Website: lowes
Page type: receipt
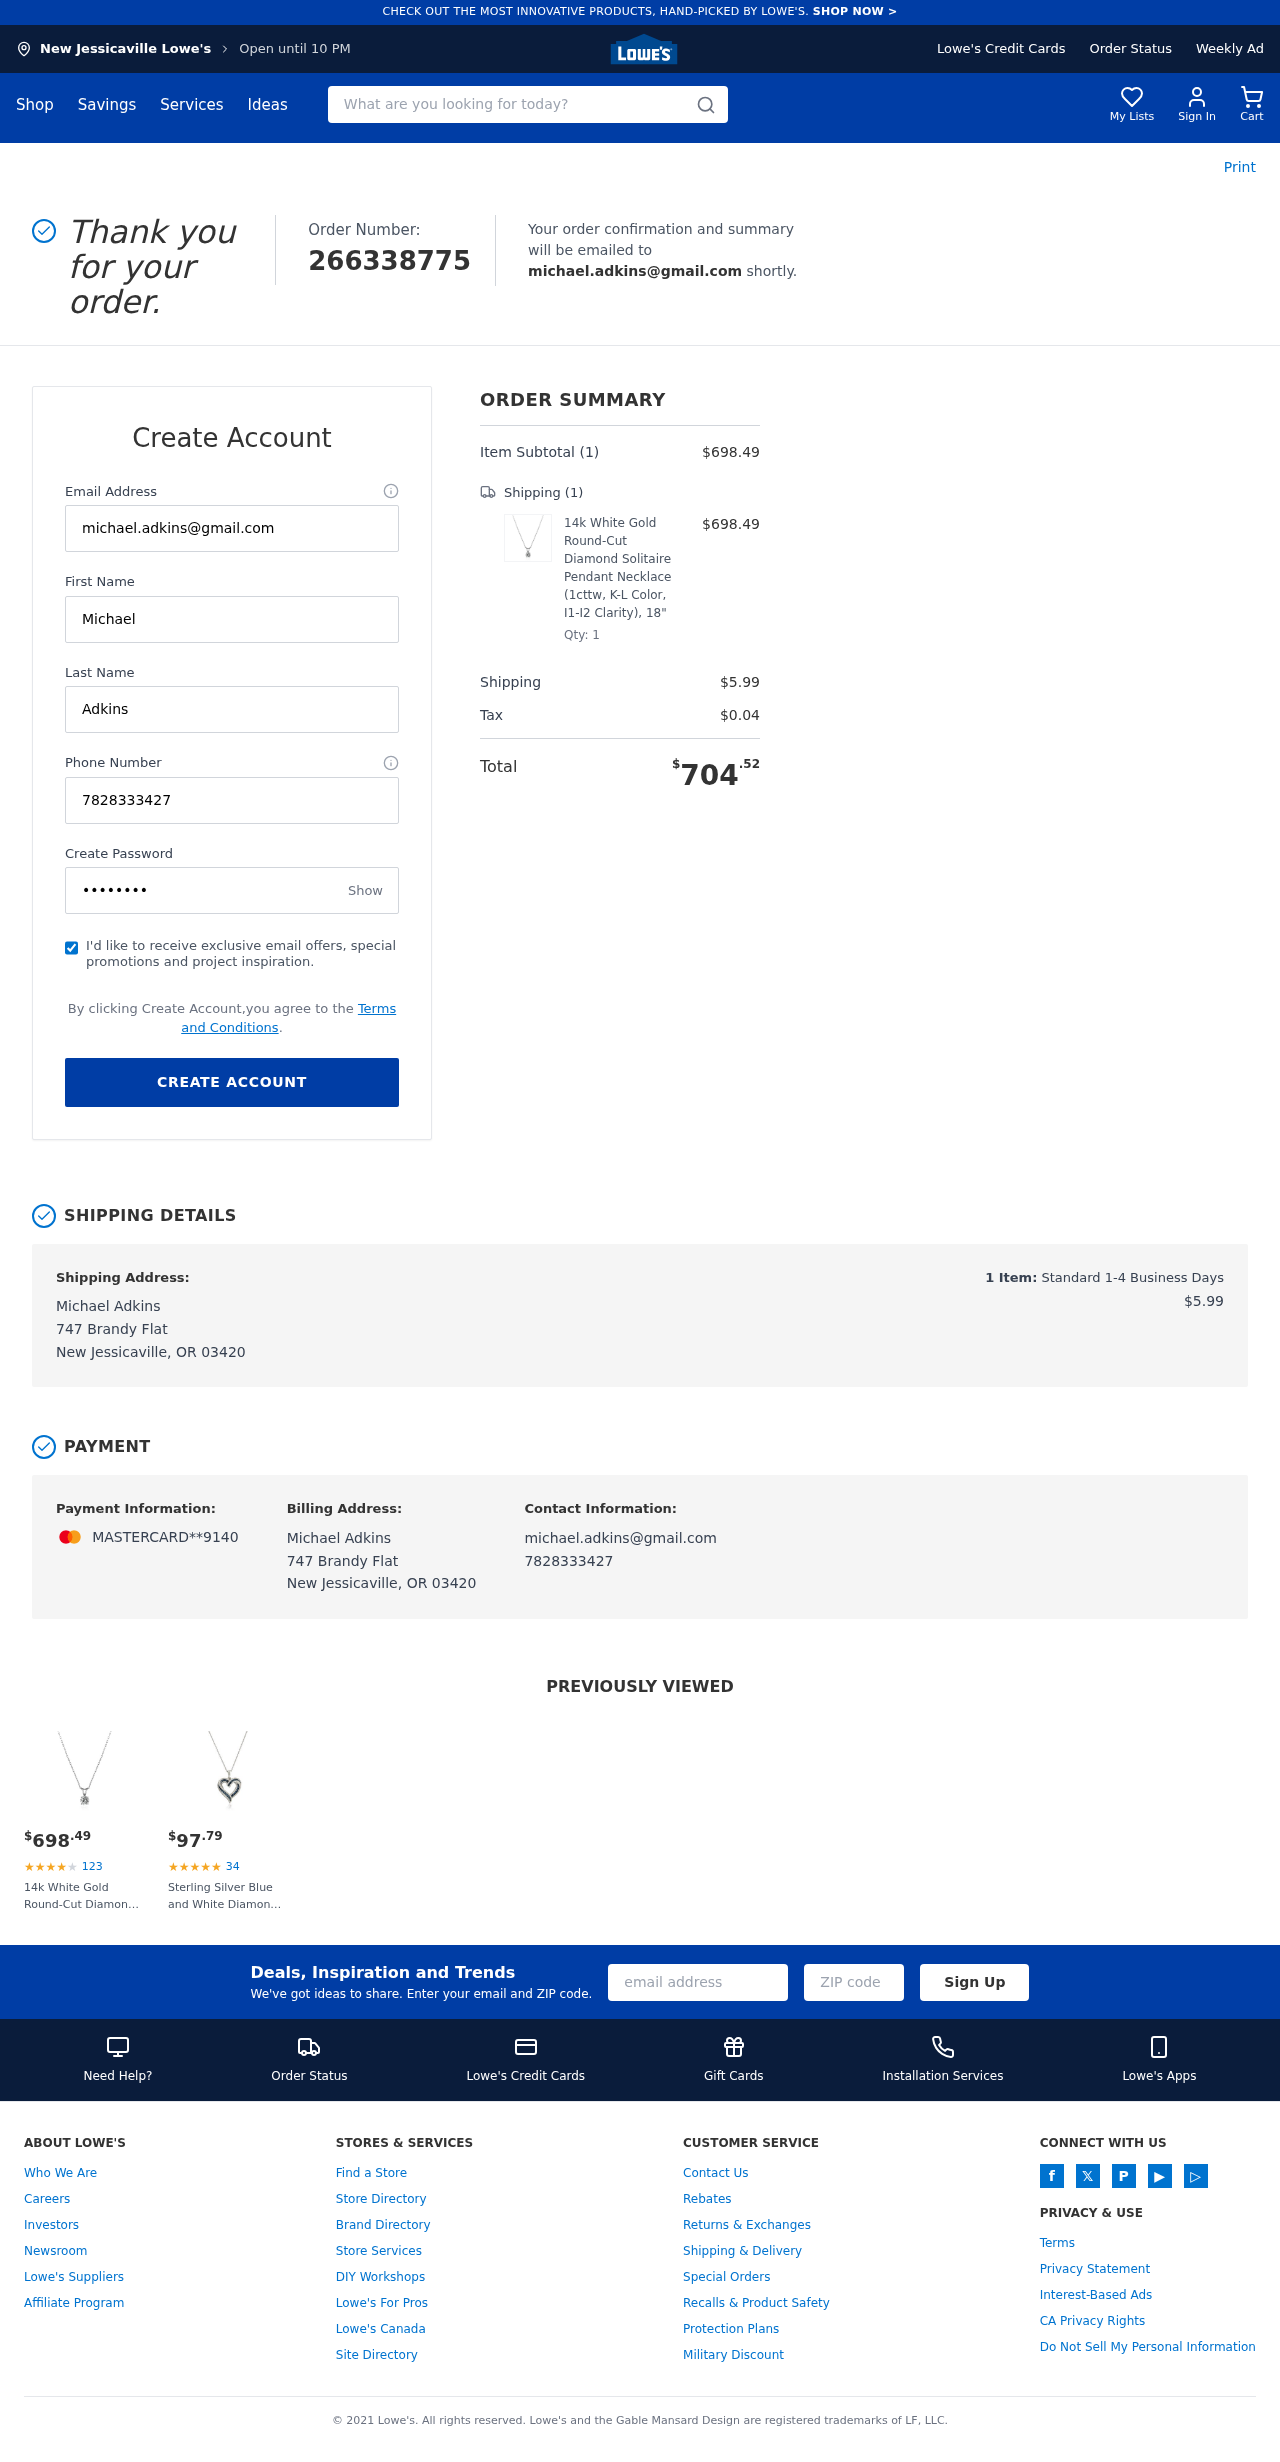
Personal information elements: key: PII_CARD_LAST4
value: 9140
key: PII_CARD_TYPE
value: MASTERCARD
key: PII_CITY
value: New Jessicaville
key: PII_EMAIL
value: michael.adkins@gmail.com
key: PII_FULLNAME
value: Michael Adkins
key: PII_PHONE
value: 7828333427
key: PII_STREET
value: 747 Brandy Flat
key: PII_FIRSTNAME
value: Michael
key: PII_LASTNAME
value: Adkins
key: PII_CITY_STATE_ZIP
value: New Jessicaville, OR 03420
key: PII_FULLNAME2
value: Michael Adkins
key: PII_FULLNAME3
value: Michael Adkins
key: PII_FIRSTNAME2
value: Michael
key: PII_FIRSTNAME3
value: Michael
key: PII_LASTNAME2
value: Adkins
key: PII_LASTNAME3
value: Adkins
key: PII_FIRSTNAME_DERIVED
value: Michael
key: PII_LASTNAME_DERIVED
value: Adkins
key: PII_FULLNAME_DERIVED
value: Michael Adkins
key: PII_NAME_FULL_DERIVED
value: Michael Adkins
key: PII_POSTCODE
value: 03420
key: PII_STATE_ABBR
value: OR
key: PII_POSTCODE_FULL
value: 03420
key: PII_CITY_STATE
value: New Jessicaville, OR
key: PII_POSTCODE_NUMERIC
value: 3420
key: PII_EMAIL2
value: michael.adkins@gmail.com
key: PII_EMAIL3
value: michael.adkins@gmail.com
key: PII_PHONE_LINE
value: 3427
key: PII_PHONE_SUFFIX
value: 3427
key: PII_PHONE2
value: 7828333427
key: PII_PHONE3
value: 7828333427
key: PII_PHONE_NUMERIC
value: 7828333427
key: PII_PHONE_LINE_NUMERIC
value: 3427
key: PII_PHONE_SUFFIX_NUMERIC
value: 3427
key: PII_PHONE2_NUMERIC
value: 7828333427
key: PII_PHONE3_NUMERIC
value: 7828333427
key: PII_PHONE_DIGITS
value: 7828333427
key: PII_PHONE_LAST4
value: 3427
Product elements: key: PRODUCT1_NAME
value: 14k White Gold Round-Cut Diamond Solitaire Pendant Necklace (1cttw, K-L Color, I1-I2 Clarity), 18"
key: PRODUCT1_PRICE
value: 698.49
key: PRODUCT1_QUANTITY
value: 1
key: PRODUCT2_NAME
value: Sterling Silver Blue and White Diamond Heart Pendant Necklace (1/2 cttw), 18"
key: PRODUCT2_NUM_RATINGS
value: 34
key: PRODUCT2_PRICE
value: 97.79
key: PRODUCT1_PRICE2
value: $698.49
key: PRODUCT1_RATING2
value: ★
★
★
★
★
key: PRODUCT1_NUM_RATINGS2
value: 123
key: PRODUCT1_NAME2
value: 14k White Gold Round-Cut Diamond Solitaire Pendant Necklace (1cttw, K-L Color, I1-I2 Clarity), 18"
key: PRODUCT2_RATING
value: ★
★
★
★
★
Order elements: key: ORDER_ID
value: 266338775
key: ORDER_NUM_ITEMS
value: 1
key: ORDER_SUBTOTAL
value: $698.49
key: ORDER_NUM_ITEMS2
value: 1
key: ORDER_SHIPPING_COST
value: $5.99
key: ORDER_TAX
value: $0.04
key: ORDER_TOTAL
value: $704.52
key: ORDER_NUM_ITEMS3
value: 1
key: ORDER_SHIPPING_COST2
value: $5.99
Search elements: key: HEADER_SEARCH
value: What are you looking for today?